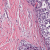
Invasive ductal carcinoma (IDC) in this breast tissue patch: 0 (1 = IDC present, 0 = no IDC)